Field crop: tomato
Growth stage: 1
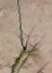
Species: cyperus